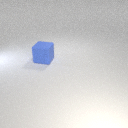
large blue rubber cube